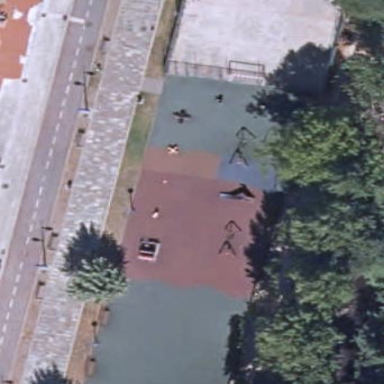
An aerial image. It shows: Playground area for leisure land.